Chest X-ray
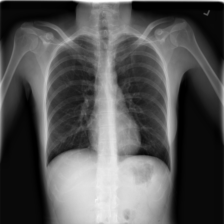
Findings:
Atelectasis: negative
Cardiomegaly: negative
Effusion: negative
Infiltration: negative
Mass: negative
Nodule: negative
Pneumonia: negative
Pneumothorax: negative
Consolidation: negative
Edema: negative
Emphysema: negative
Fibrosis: negative
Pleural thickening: negative
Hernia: negative